Field crop: maize
Growth stage: 1
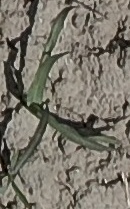
Species: sorghum